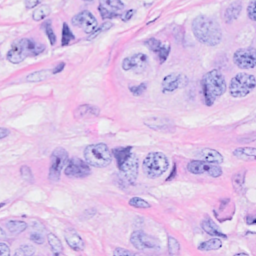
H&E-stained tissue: Breast